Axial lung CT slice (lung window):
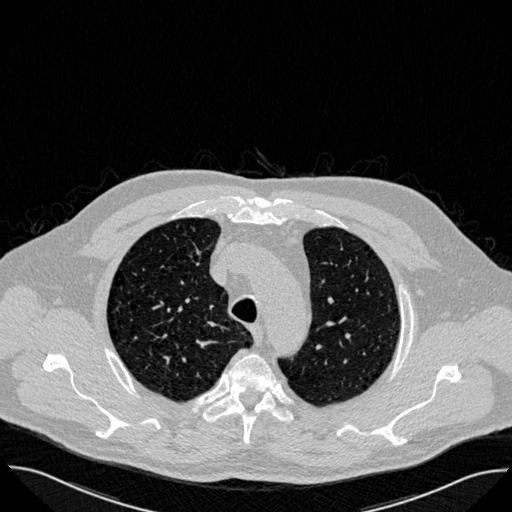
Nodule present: no